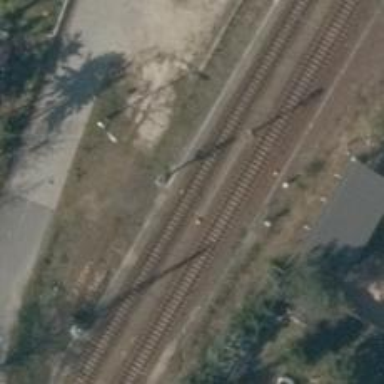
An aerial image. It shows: Railway signal.